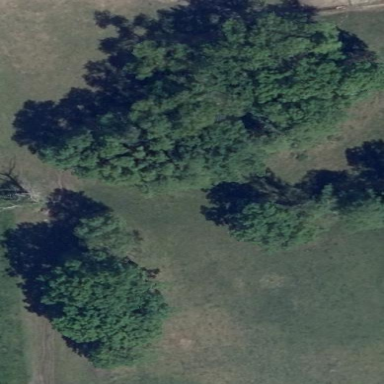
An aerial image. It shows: Deciduous broadleaved woodland.